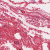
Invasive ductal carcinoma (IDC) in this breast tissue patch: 0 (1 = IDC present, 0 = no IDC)